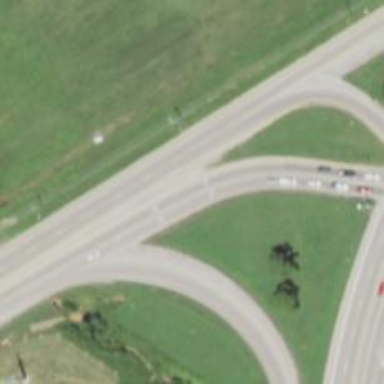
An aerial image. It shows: Primary link highway.